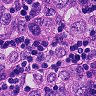
Metastatic tissue present: yes